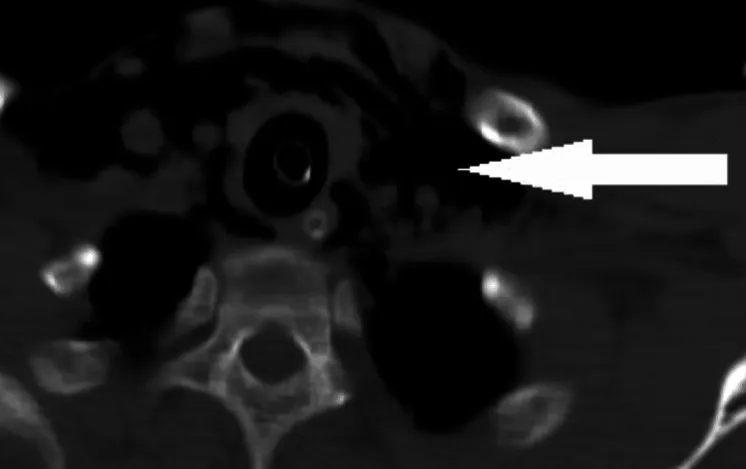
Surgical emphysema in the soft tissues of the neck.
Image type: radiology (ct)